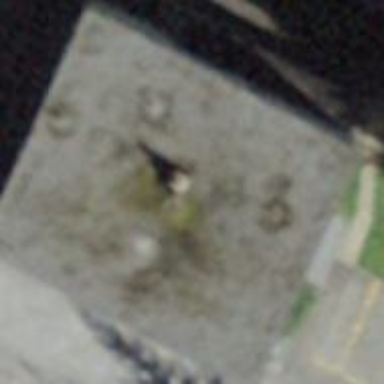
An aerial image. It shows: Building with tile roof.